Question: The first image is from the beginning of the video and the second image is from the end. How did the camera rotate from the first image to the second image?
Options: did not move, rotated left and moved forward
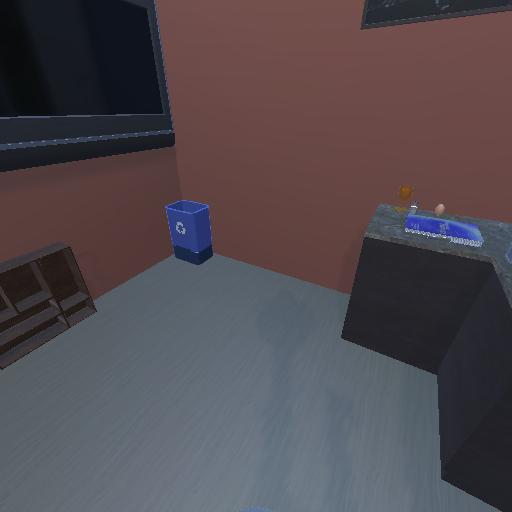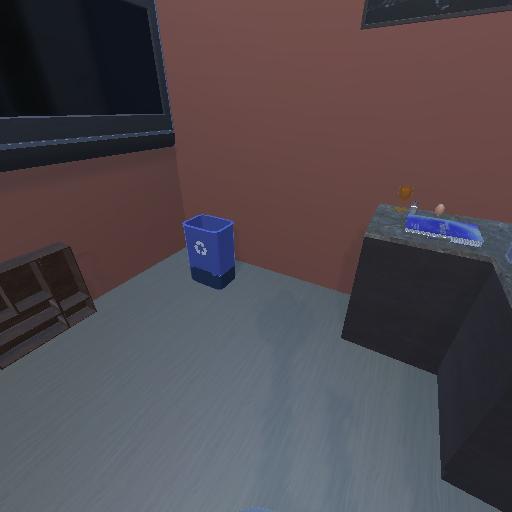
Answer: did not move